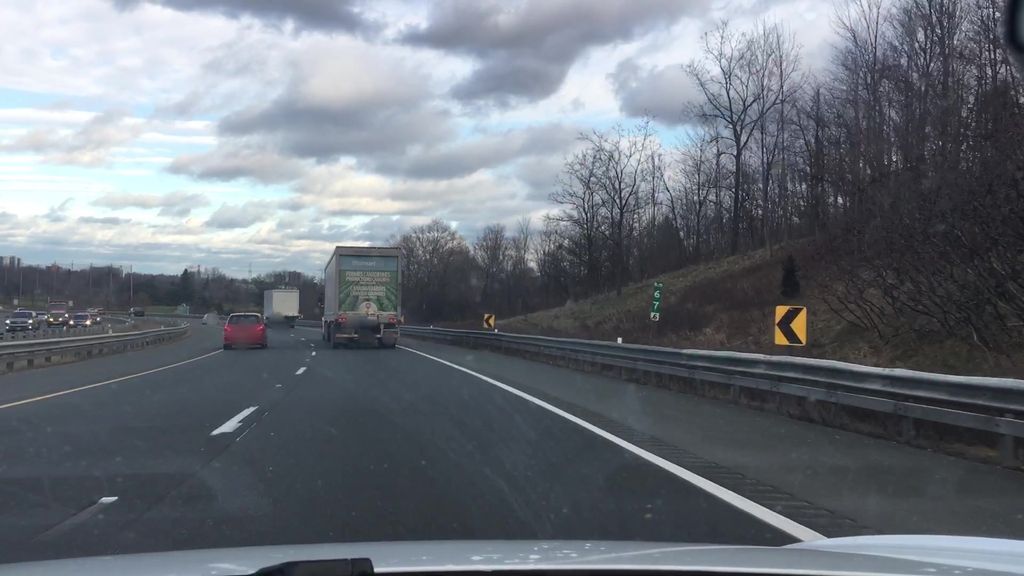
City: hamilton